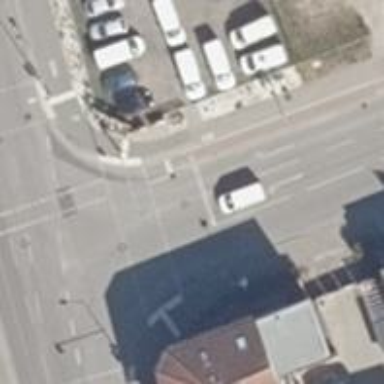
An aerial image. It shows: Crossing with traffic signals.